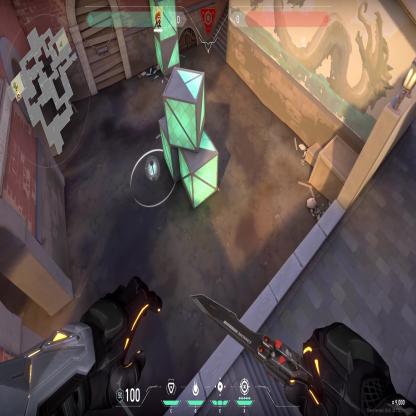
Label: planted spike